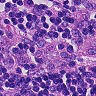
Metastatic tissue present: no